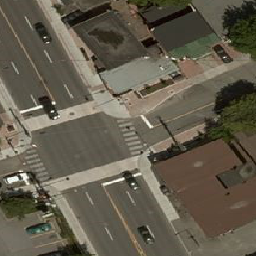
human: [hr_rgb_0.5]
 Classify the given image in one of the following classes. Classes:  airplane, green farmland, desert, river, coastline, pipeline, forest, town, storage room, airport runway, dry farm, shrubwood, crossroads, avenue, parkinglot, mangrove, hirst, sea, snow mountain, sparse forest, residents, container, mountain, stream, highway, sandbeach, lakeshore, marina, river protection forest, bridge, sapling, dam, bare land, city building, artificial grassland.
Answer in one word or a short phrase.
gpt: crossroads